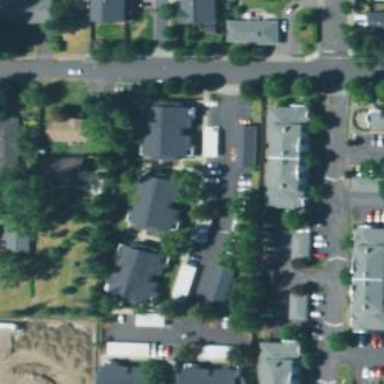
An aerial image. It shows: Residential area consisting of condominiums.